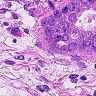
Metastatic tissue present: yes